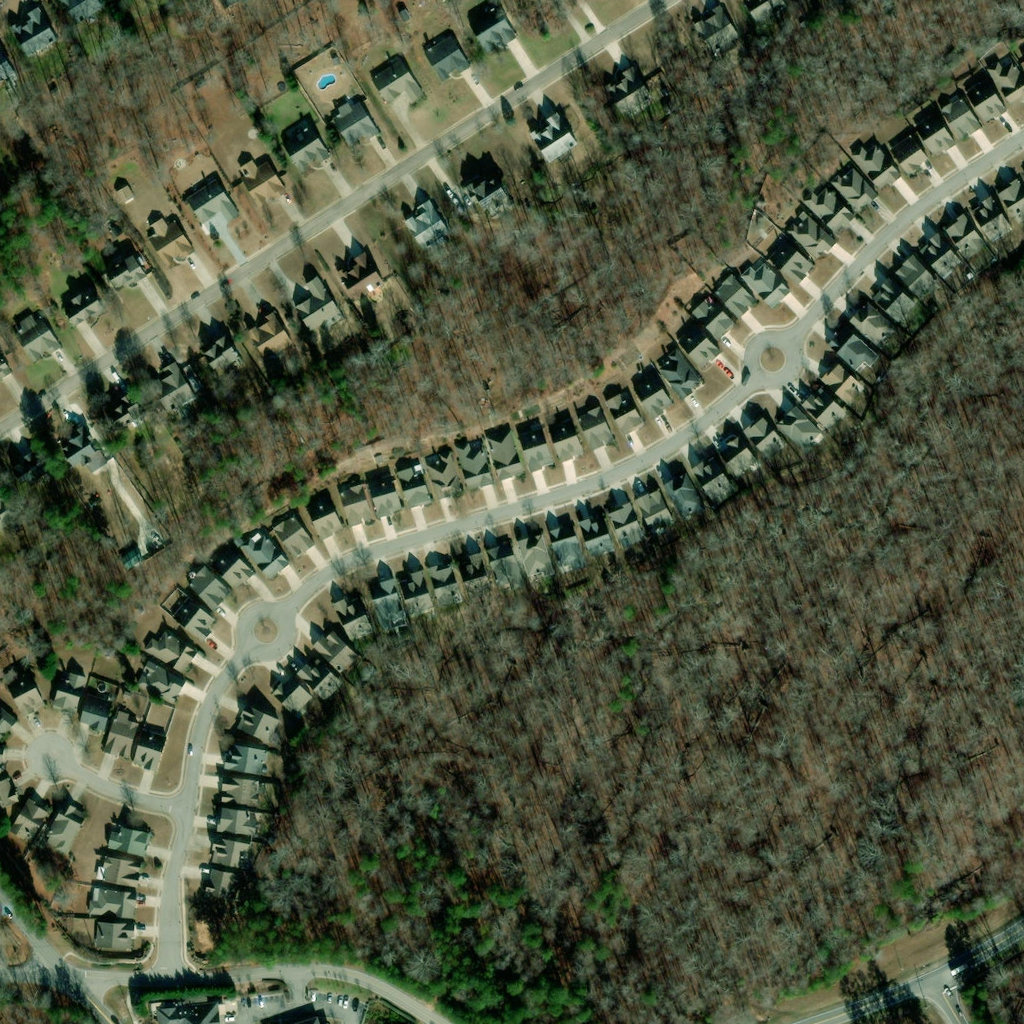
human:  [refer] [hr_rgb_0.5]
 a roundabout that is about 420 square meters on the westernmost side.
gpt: <box>[[23, 58, 29, 64, 0]]</box>

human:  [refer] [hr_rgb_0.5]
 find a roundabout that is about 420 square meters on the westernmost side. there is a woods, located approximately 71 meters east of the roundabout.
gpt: <box>[[23, 58, 29, 64, 0]]</box>

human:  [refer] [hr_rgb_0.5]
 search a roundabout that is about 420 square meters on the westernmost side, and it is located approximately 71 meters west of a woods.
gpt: <box>[[23, 58, 29, 64, 0]]</box>